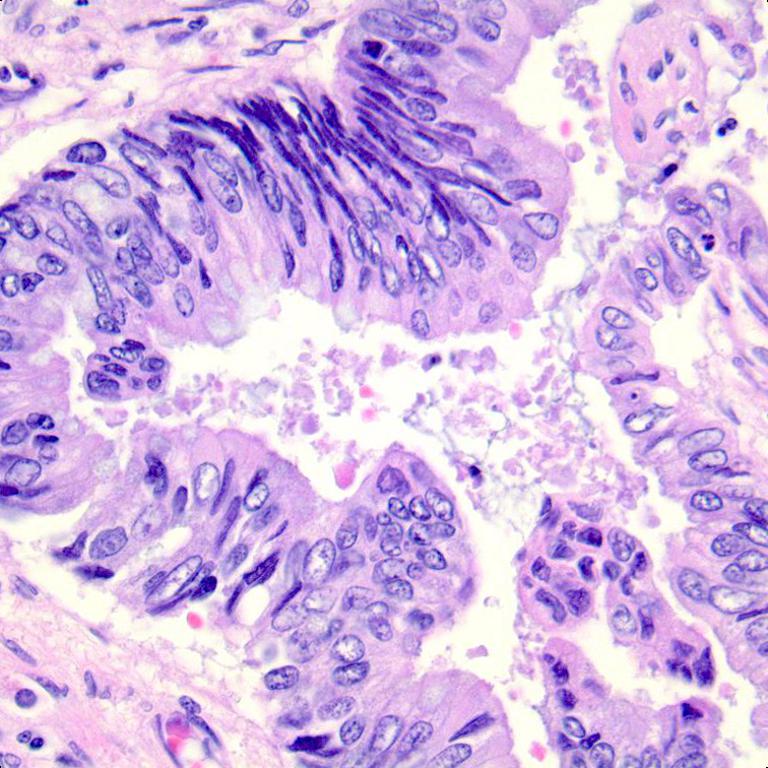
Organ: colon
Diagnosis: adenocarcinomas